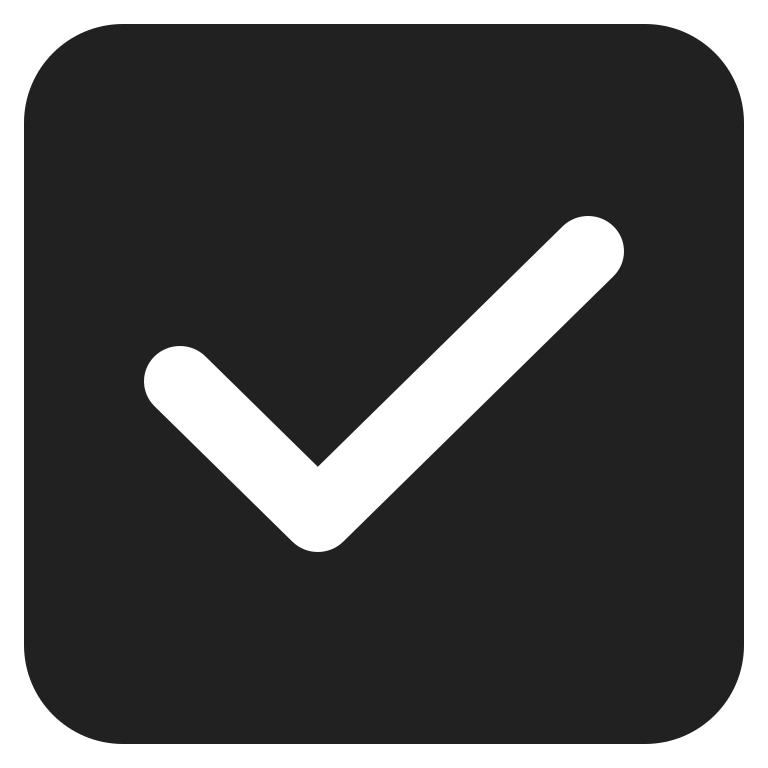
check box with check high contrast